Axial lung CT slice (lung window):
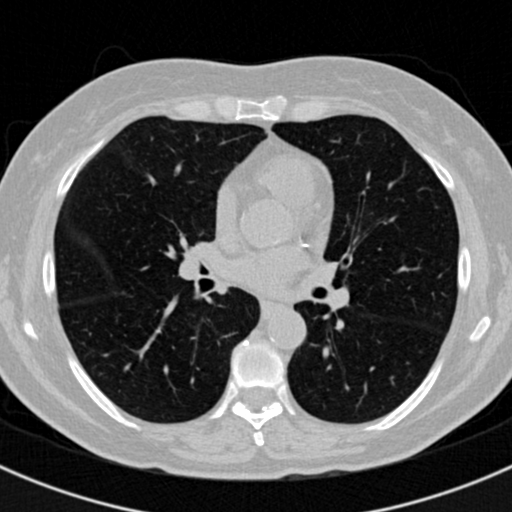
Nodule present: no